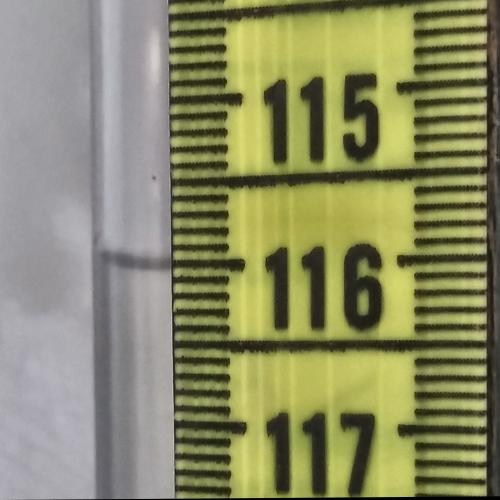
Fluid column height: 116.0 cm